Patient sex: M
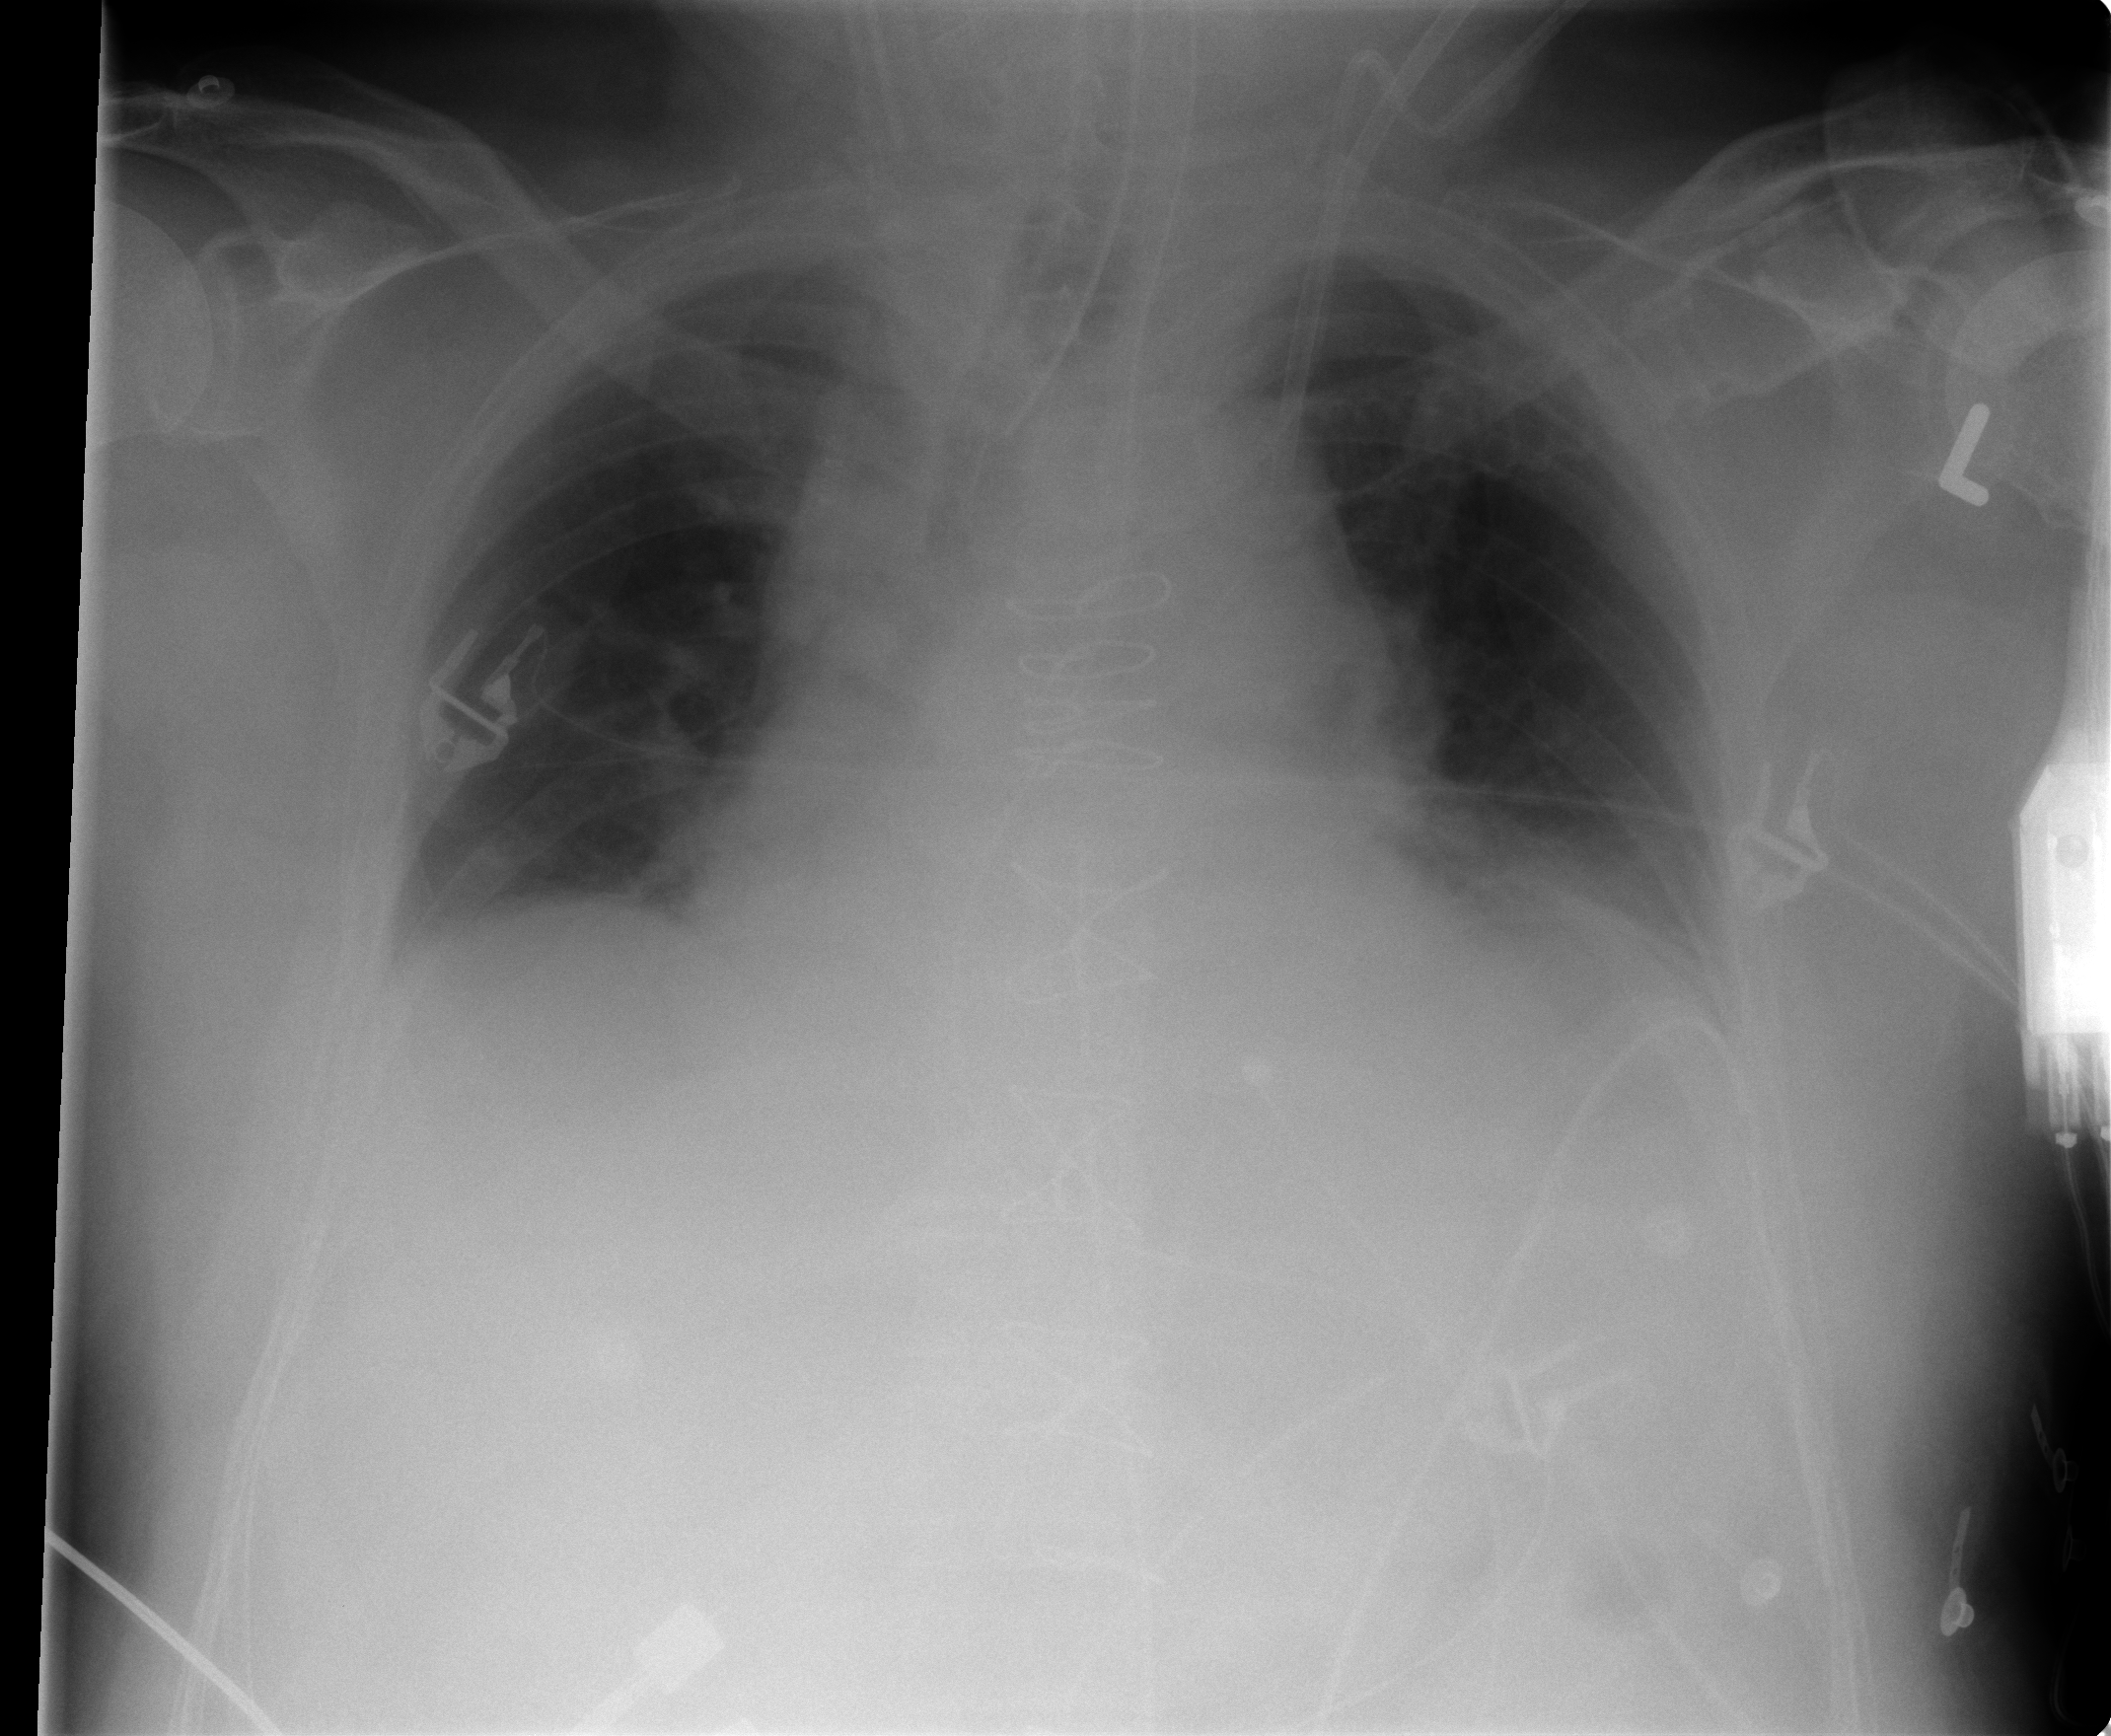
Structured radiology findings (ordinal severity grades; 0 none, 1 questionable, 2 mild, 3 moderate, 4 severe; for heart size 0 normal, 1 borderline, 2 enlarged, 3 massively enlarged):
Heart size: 2
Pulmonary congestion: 1
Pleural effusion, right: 0
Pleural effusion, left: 1
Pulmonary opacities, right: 0
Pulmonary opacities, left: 0
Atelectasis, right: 0
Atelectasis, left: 2